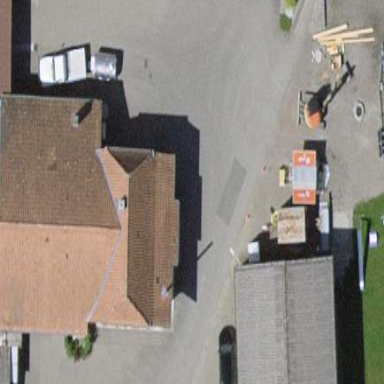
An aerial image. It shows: Farm building.